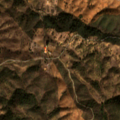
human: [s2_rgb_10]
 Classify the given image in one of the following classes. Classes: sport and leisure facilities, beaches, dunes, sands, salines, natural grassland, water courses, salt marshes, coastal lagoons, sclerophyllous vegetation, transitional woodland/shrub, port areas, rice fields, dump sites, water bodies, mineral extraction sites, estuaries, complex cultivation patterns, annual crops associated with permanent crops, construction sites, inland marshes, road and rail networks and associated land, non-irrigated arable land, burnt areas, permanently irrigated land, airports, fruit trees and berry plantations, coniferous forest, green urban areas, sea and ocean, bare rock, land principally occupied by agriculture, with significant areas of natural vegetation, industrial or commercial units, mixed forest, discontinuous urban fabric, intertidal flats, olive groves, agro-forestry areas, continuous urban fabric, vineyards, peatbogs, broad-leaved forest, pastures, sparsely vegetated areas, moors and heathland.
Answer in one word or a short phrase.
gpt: agro-forestry areas, broad-leaved forest, transitional woodland/shrub